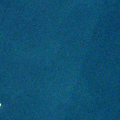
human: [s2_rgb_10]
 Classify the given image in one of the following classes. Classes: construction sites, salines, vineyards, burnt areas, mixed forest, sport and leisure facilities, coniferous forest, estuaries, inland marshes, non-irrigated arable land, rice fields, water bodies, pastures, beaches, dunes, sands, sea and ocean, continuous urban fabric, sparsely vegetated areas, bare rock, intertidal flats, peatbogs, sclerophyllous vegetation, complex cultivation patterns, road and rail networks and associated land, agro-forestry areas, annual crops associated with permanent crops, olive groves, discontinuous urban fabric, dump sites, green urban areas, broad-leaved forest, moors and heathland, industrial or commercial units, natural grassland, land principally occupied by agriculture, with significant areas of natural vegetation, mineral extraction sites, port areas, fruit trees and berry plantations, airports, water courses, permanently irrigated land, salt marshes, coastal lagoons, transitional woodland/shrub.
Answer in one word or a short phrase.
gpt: sea and ocean